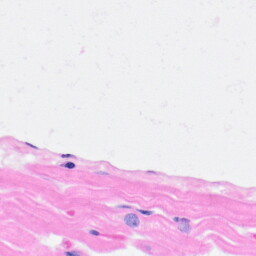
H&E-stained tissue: Heart